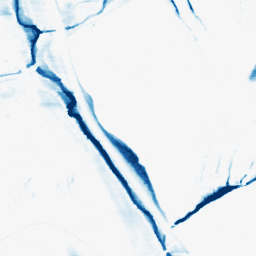
Category: morphological
Decomposition family: morphological_ellipse
Decomposition parameters: operation: closing
width: 5
height: 30
Upsampling method: bicubic
Upsampling parameters: scale: 2
Upsampling scale: 2